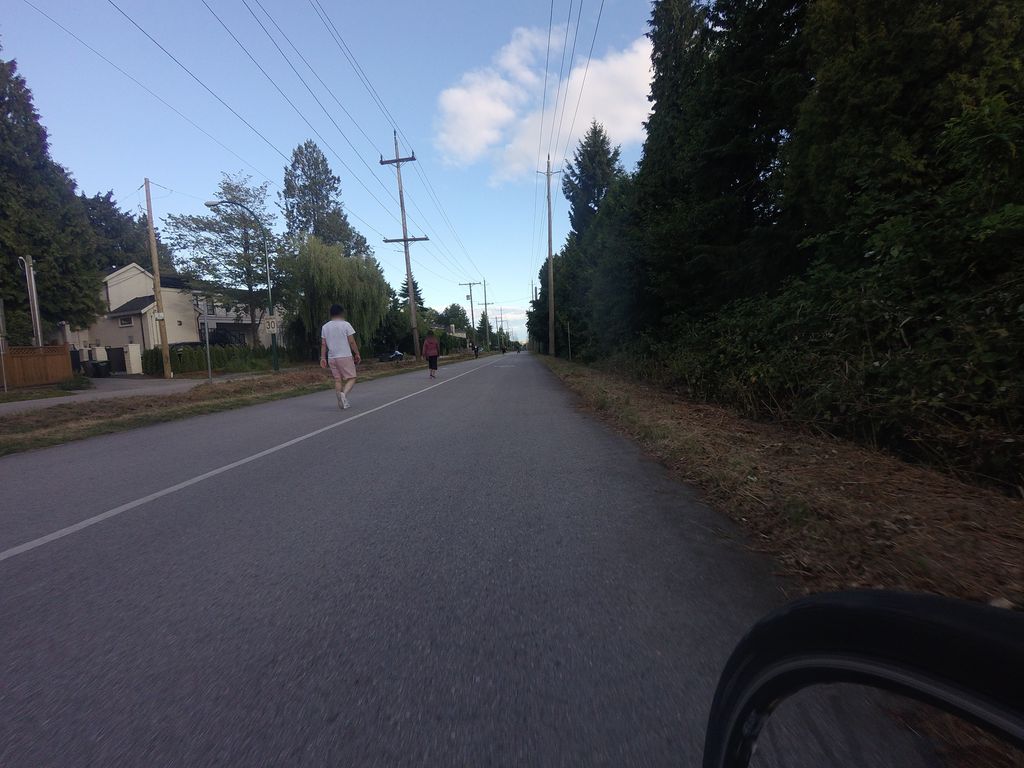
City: vancouver